This is a demodulated (Hilbert-envelope) spectrum computed from a bearing vibration snapshot; the dashed markers indicate where each bearing fault type would appear (BPFO, BPFI, BSF, FTF). What is the most likely bearing condition (normal, inner_race, outer_race, ball)?
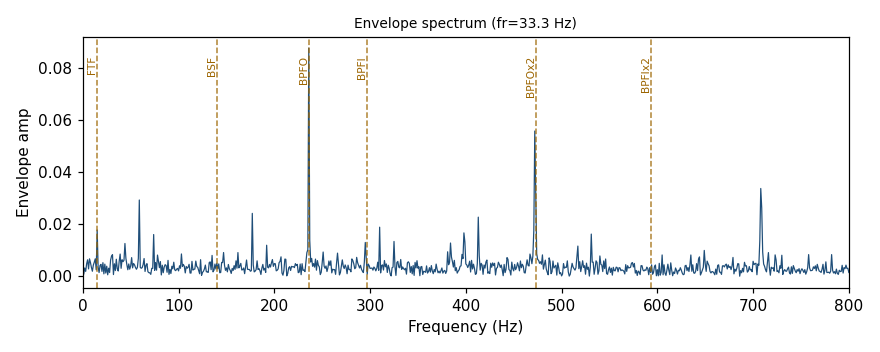
Answer: outer_race